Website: lowes
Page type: newsletter-management
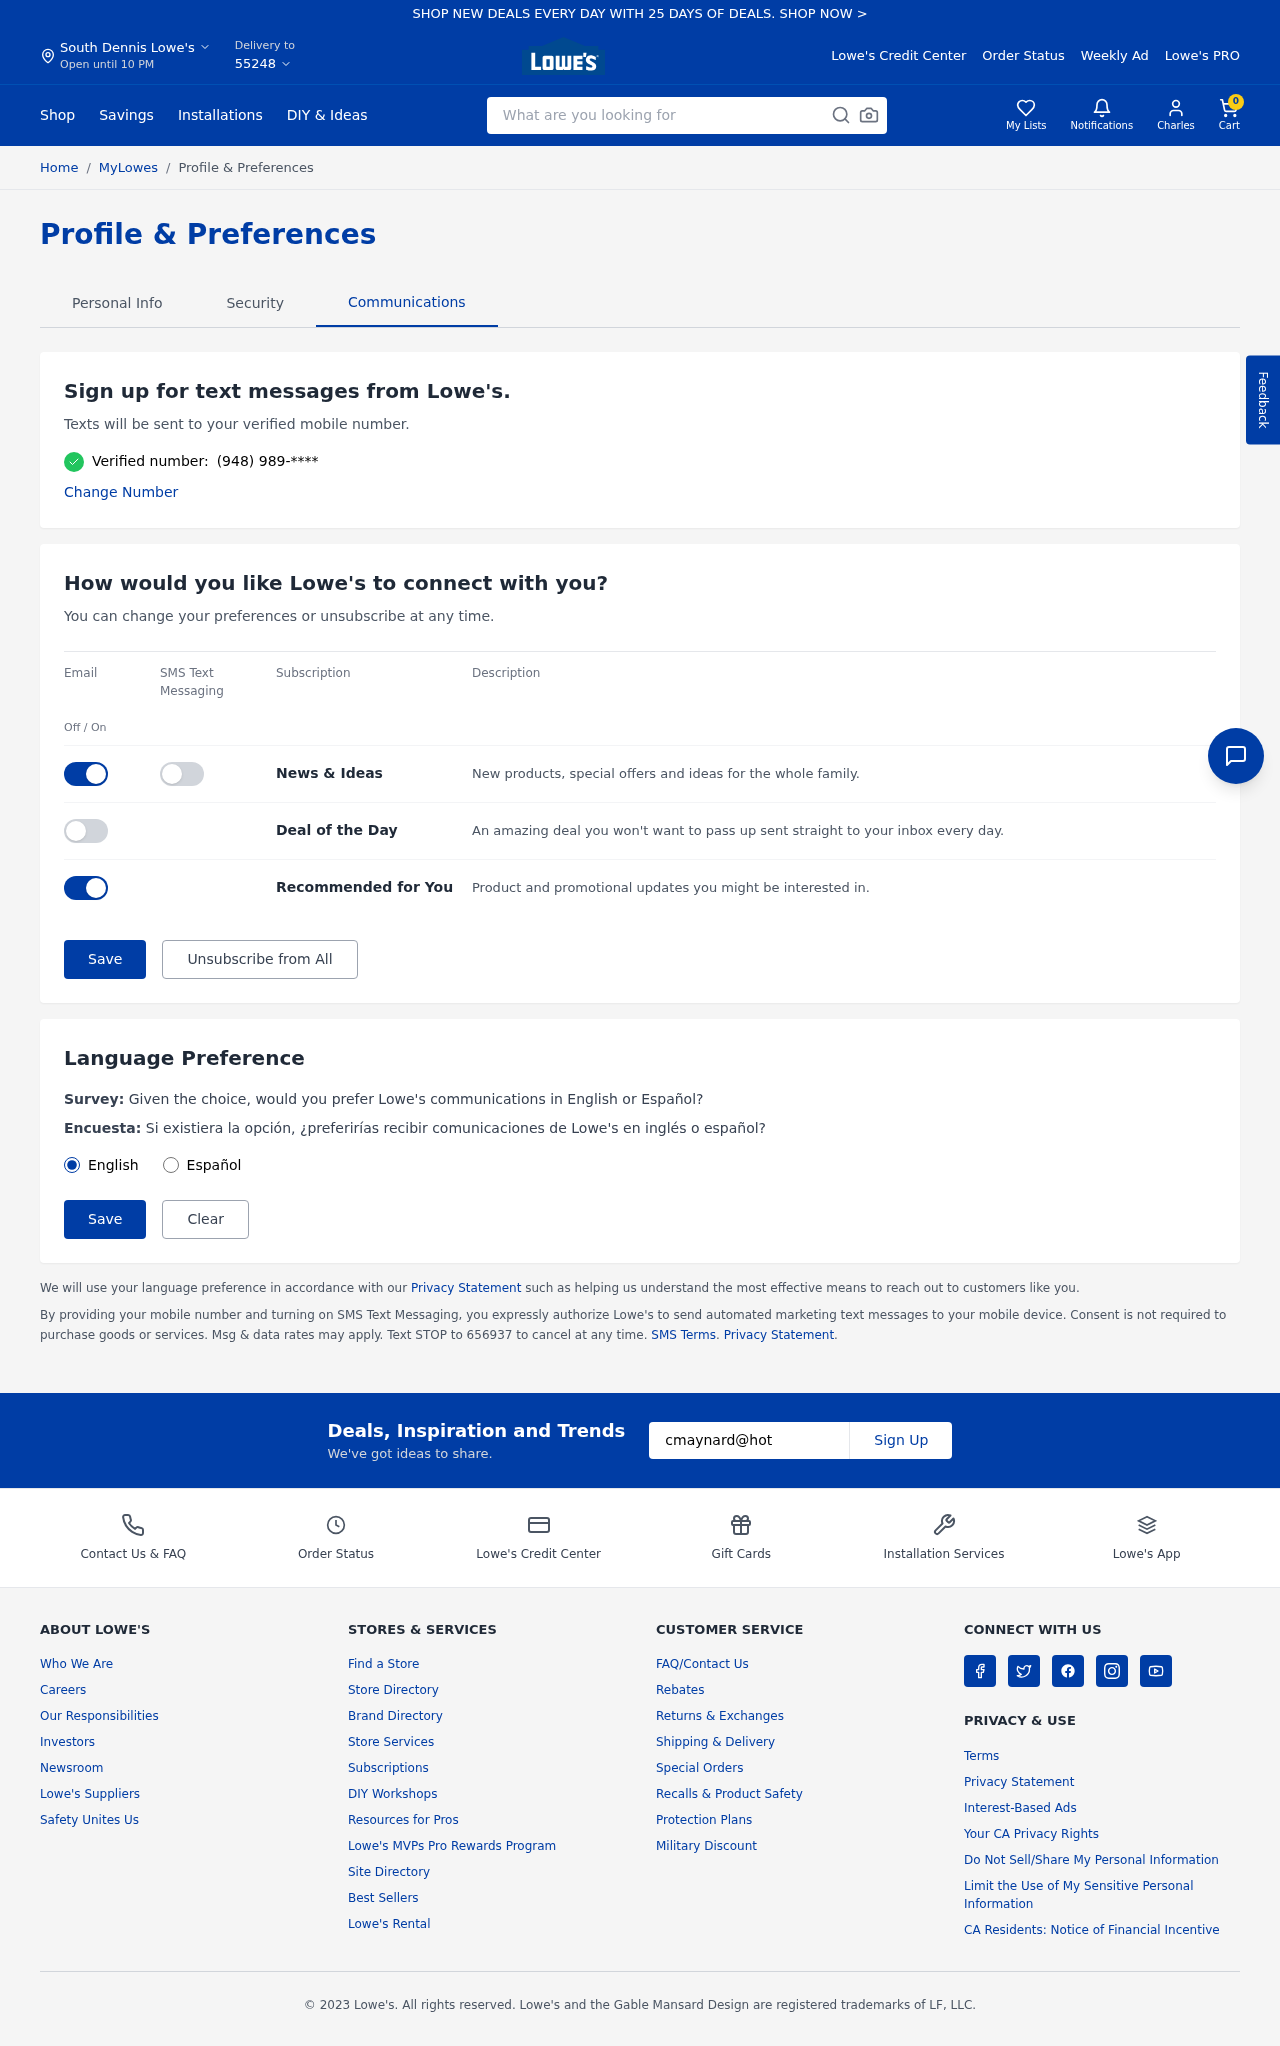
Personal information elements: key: PII_CITY
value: South Dennis
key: PII_EMAIL
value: cmaynard@hotmail.com
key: PII_FIRSTNAME
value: Charles
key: PII_POSTCODE
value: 55248
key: PII_PHONE
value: (948) 989
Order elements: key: ORDER_NUM_ITEMS
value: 0
Search elements: key: HEADER_SEARCH
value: What are you looking for